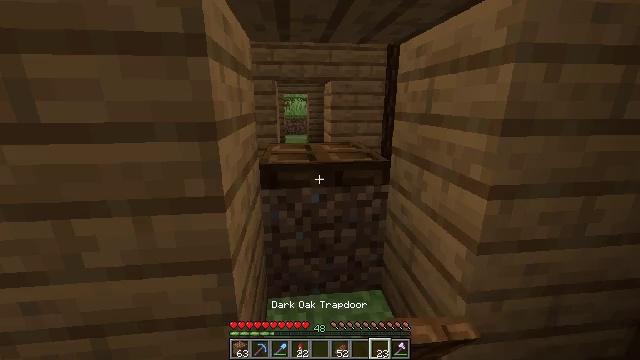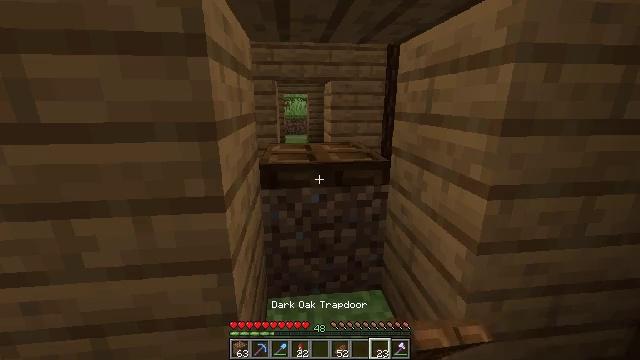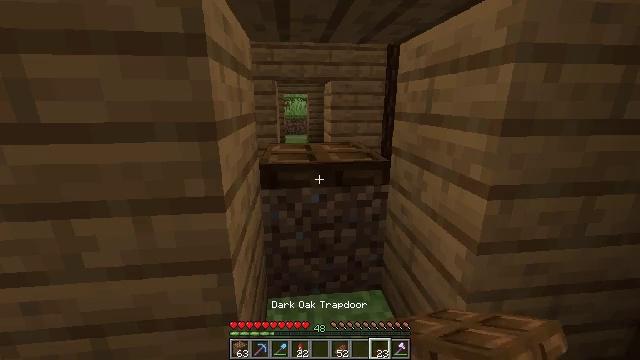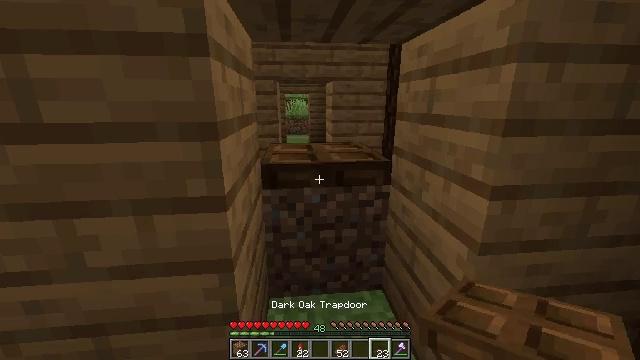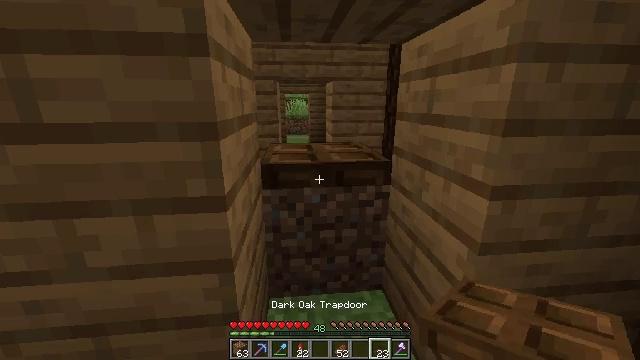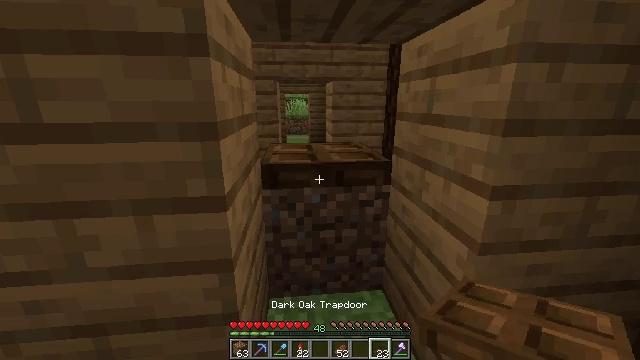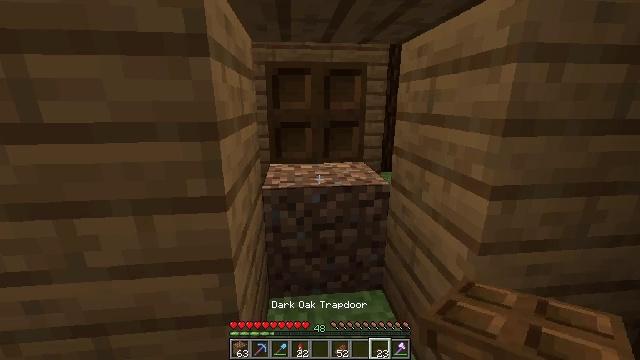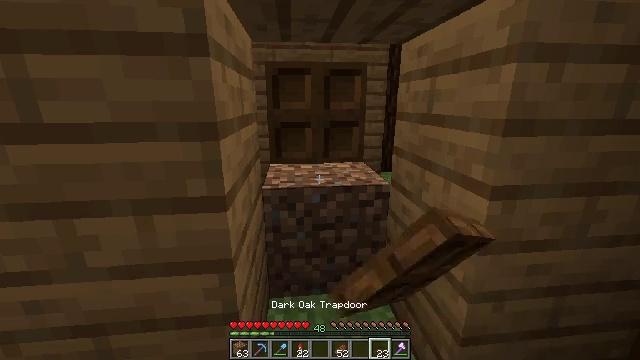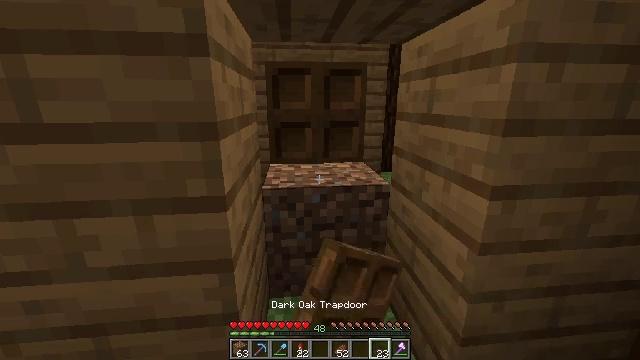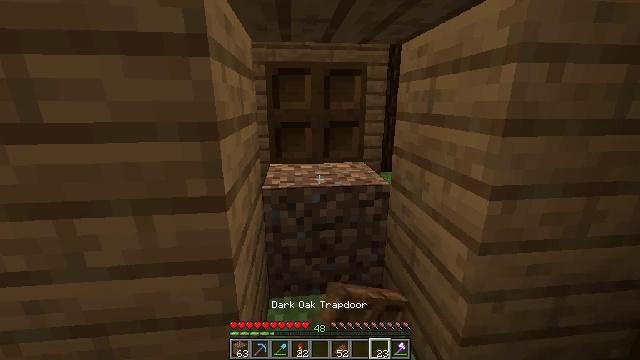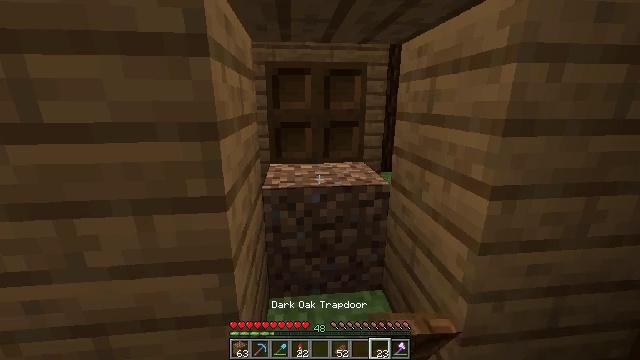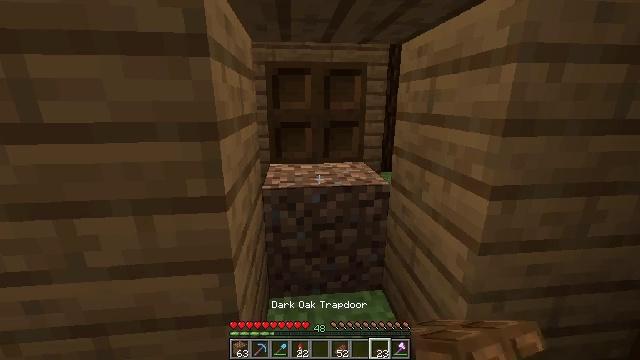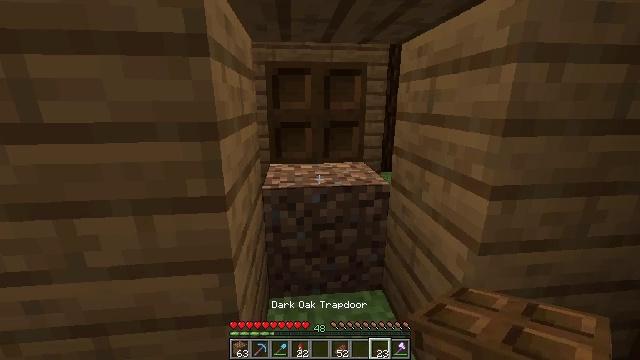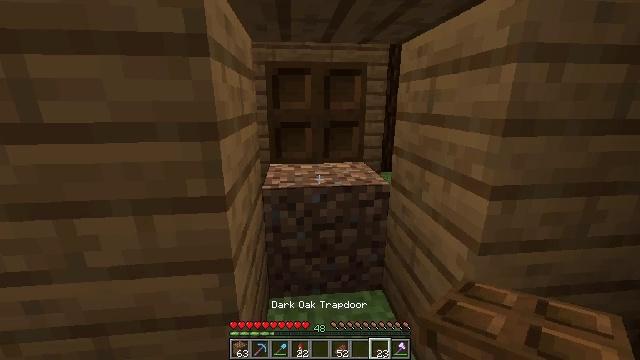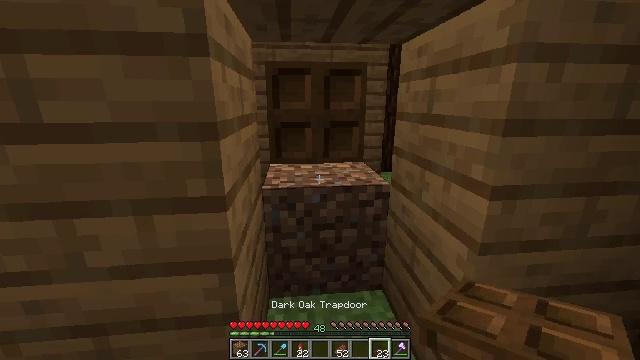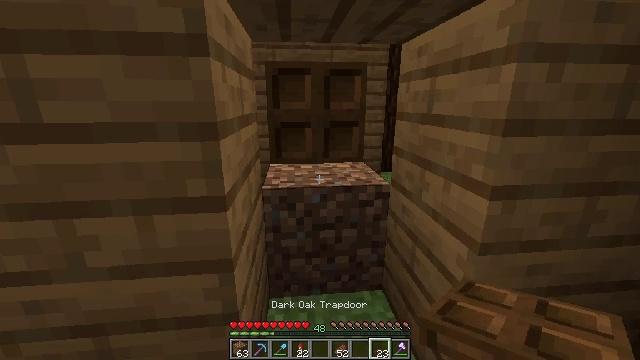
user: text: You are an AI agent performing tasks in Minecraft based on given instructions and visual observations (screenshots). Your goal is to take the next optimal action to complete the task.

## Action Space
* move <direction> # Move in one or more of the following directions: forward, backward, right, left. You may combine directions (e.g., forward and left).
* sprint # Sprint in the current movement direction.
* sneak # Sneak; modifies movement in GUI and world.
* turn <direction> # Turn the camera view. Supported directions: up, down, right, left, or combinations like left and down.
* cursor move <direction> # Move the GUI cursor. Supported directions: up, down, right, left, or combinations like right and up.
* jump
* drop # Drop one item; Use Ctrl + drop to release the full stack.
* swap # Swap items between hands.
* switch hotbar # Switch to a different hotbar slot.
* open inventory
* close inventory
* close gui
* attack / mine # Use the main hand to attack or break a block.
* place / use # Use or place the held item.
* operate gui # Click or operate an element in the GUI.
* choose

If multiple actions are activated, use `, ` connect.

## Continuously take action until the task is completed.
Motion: motion action
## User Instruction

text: Break the dark oak trapdoor to collect it.
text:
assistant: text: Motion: no_op
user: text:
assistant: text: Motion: no_op
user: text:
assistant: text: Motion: no_op
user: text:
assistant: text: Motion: no_op
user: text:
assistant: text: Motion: no_op
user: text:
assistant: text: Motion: use / place
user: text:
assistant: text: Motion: use / place
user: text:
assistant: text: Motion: no_op
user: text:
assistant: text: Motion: no_op
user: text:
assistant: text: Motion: no_op
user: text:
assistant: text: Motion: no_op
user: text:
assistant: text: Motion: no_op
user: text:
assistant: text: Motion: no_op
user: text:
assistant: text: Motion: no_op
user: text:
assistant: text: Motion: no_op
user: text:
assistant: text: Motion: no_op
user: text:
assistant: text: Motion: no_op
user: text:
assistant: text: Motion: no_op
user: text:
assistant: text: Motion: no_op
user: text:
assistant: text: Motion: no_op
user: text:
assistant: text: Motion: no_op
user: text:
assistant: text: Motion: no_op
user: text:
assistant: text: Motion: no_op
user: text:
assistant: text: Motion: no_op
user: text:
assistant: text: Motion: no_op
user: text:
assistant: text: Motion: no_op
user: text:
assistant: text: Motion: no_op
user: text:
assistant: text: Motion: no_op
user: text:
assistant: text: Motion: no_op
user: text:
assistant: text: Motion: no_op